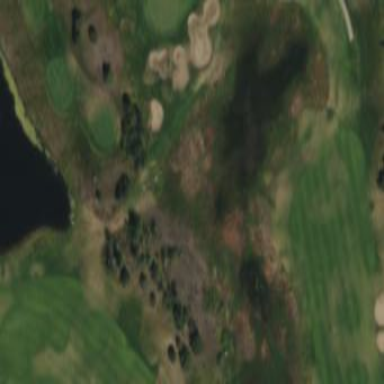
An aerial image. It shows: Area of rough grass used for golf.